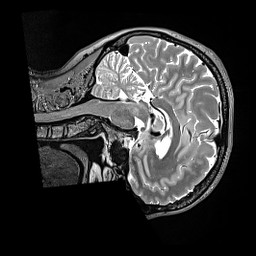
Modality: T2w
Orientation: sagittal
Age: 50
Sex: female
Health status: ill
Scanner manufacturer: siemens
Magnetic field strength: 3 T
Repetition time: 3.2 s
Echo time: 0.564 s